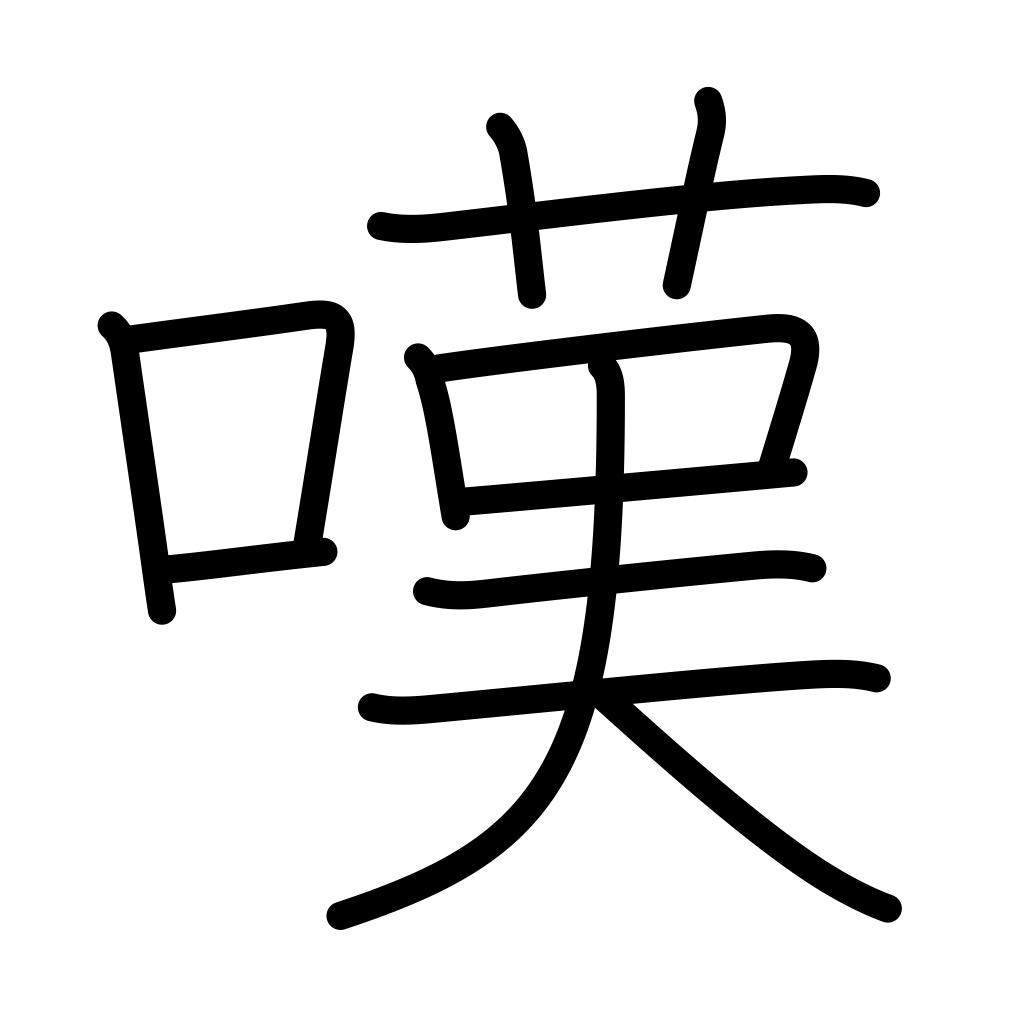
Meaning: sigh, lament, moan, grieve, sigh of admiration